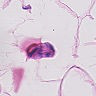
Metastatic tissue present: no